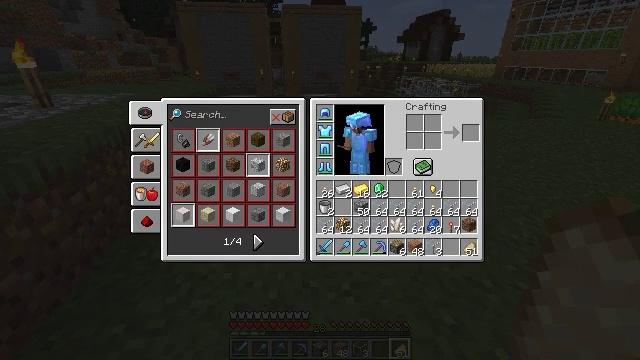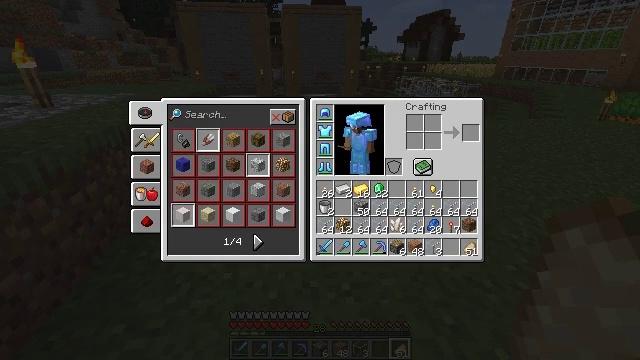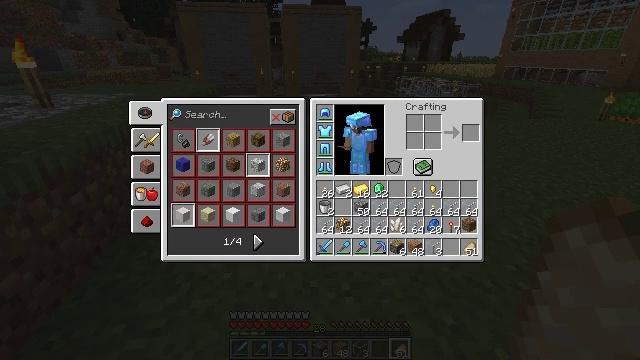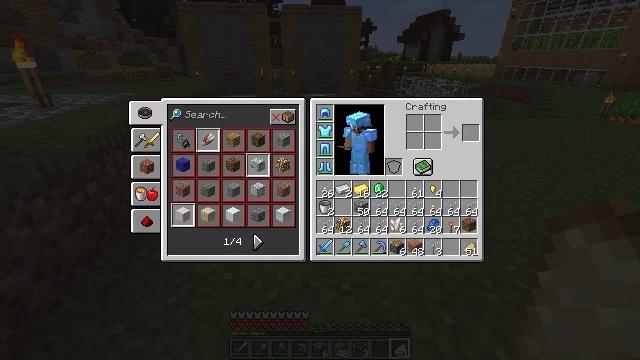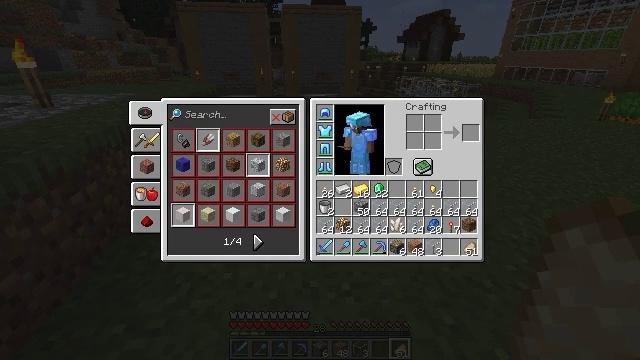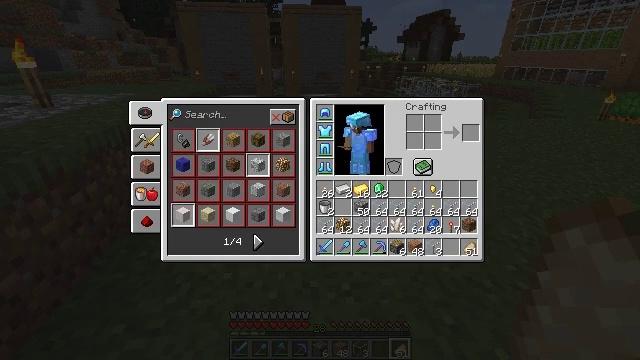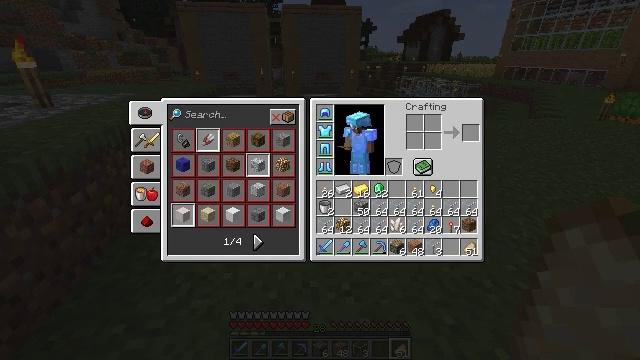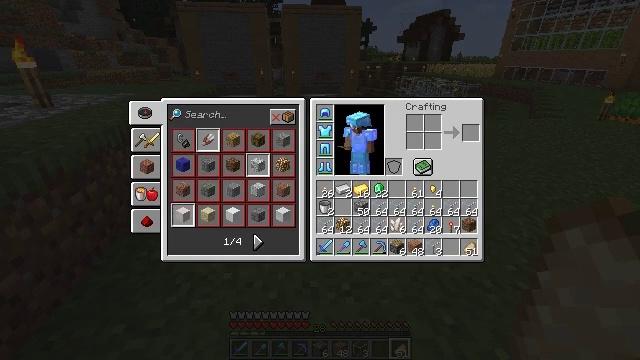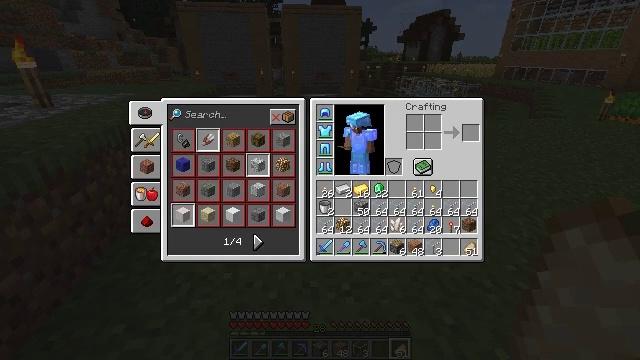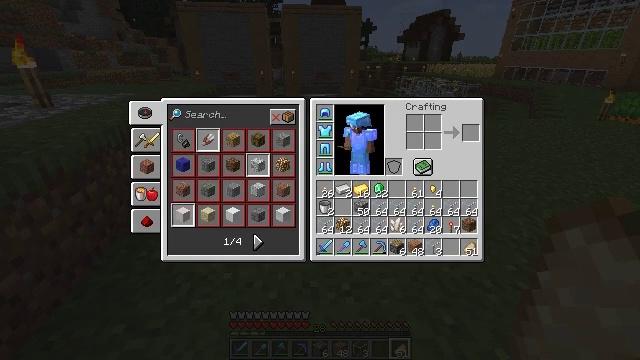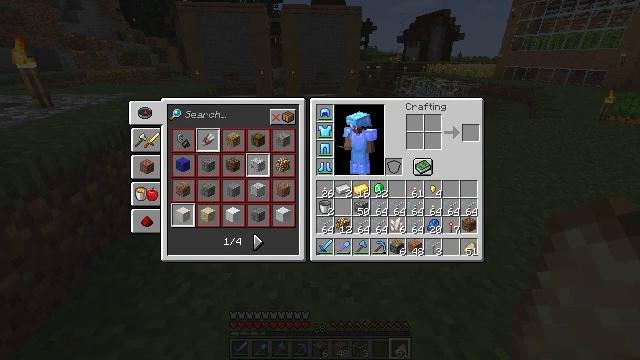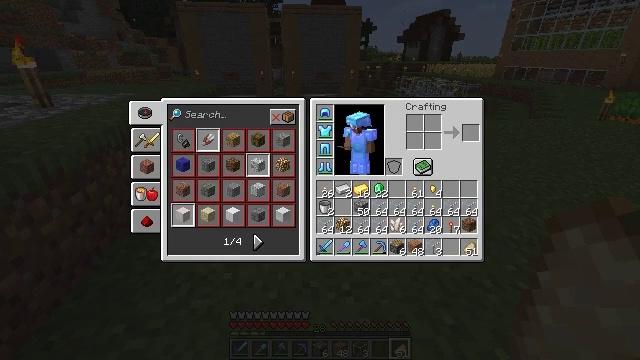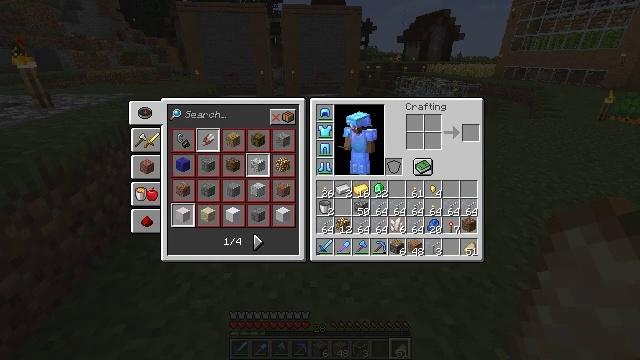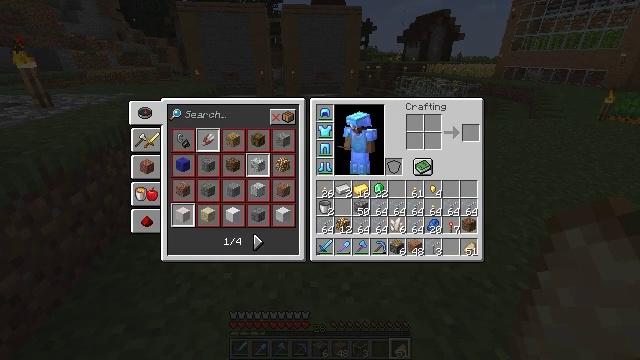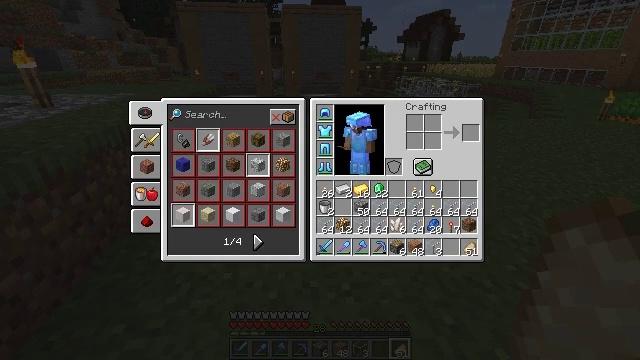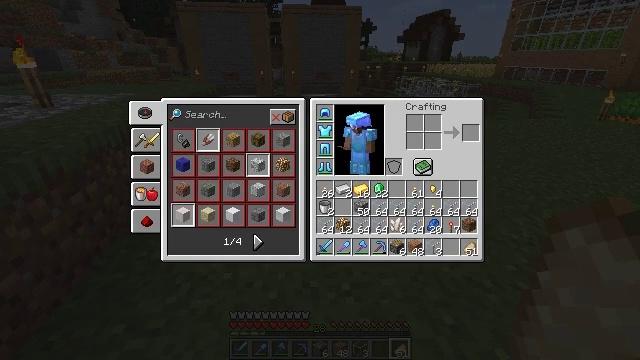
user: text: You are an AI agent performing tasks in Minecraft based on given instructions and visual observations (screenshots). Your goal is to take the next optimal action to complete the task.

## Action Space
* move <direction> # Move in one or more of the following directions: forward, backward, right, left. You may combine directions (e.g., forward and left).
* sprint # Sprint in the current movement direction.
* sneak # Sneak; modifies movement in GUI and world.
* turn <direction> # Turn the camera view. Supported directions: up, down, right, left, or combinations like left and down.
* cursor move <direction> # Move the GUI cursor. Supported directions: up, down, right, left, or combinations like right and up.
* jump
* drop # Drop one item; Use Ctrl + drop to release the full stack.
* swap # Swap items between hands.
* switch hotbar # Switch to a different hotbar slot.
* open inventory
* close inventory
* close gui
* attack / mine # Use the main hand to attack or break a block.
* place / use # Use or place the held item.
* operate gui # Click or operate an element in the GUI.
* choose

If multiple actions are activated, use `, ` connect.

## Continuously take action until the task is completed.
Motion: motion action
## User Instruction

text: Collect the elements needed and craft redstone.
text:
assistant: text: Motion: no_op
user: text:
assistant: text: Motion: no_op
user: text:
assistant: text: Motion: no_op
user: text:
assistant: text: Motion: no_op
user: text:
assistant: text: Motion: no_op
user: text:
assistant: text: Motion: no_op
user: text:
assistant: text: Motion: no_op
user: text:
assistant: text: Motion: no_op
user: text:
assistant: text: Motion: no_op
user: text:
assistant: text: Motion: no_op
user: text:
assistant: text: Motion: no_op
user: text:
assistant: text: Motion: no_op
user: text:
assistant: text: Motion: no_op
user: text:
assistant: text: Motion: no_op
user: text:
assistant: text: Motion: no_op
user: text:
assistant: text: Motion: no_op
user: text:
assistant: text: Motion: no_op
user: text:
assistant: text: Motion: no_op
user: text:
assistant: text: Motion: no_op
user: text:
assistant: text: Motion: no_op
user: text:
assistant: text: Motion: no_op
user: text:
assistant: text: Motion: no_op
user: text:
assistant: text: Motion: no_op
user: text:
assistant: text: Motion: no_op
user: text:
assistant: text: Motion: no_op
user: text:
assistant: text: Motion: no_op
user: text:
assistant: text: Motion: no_op
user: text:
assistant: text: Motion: no_op
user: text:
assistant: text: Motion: no_op
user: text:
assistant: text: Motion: no_op